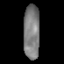
Tissue: prostate
Cell type: T cells
Senescence score: 0.6863
Nuclear area (px): 869
Mean DAPI intensity: 124.923